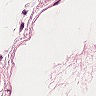
Metastatic tissue present: no